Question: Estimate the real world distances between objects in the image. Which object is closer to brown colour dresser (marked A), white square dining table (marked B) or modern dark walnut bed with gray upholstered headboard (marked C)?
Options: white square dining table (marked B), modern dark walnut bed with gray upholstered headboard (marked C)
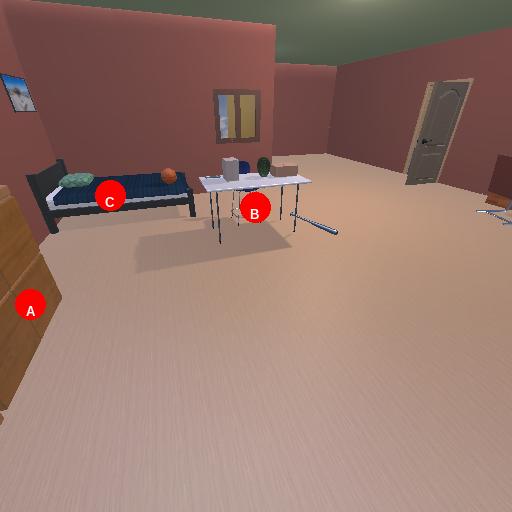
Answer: white square dining table (marked B)